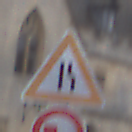
Verkehrszeichen: EinseitigVerengteFahrbahnRechts
Zusatzzeichen unten: UeberholverbotKraftfahrzeuge
Umgebung: Outdoor, Urban
Tageszeit: Midday
Wetter: Overcast
Licht: Natural
Jahreszeit: NotSpecified
Kontrast: LowContrast